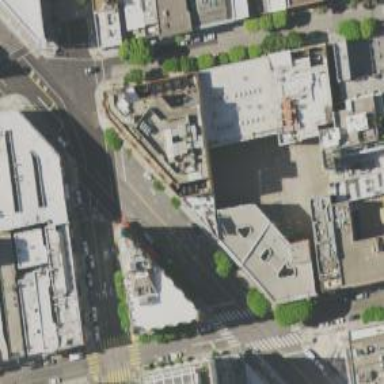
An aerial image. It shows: Building.